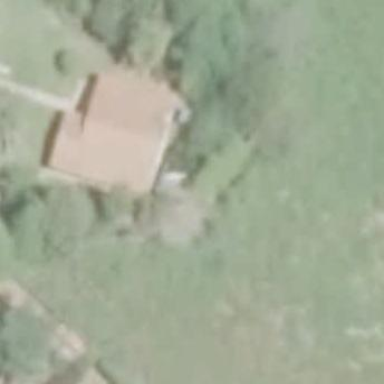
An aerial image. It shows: Simple and straightforward house.